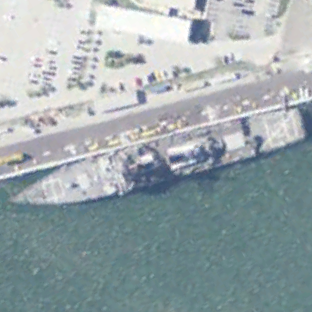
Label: destroyer